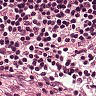
Metastatic tissue present: no